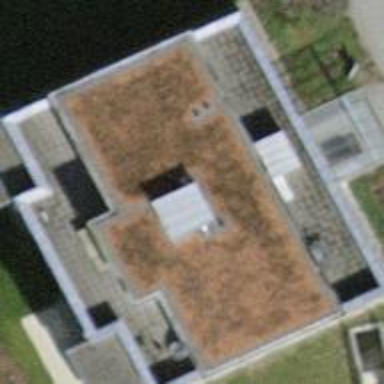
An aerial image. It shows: Building with apartments and flat roof.